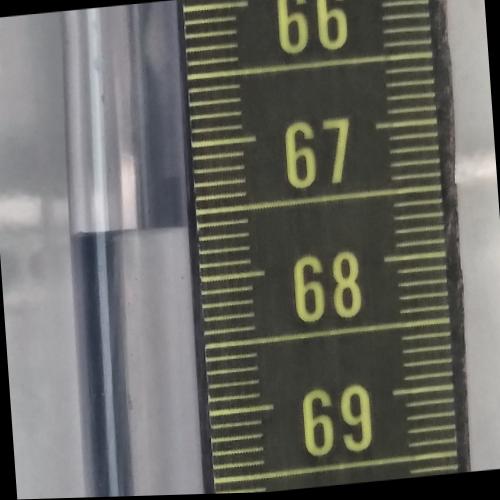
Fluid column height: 67.6 cm